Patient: sex F, age 68
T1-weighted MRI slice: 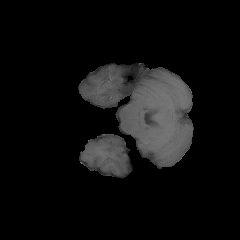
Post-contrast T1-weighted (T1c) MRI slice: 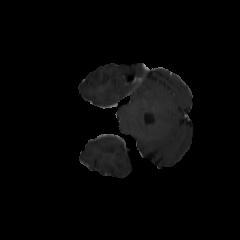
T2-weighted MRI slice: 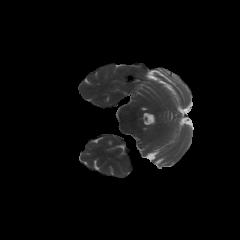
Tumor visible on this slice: no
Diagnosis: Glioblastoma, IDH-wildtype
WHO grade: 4